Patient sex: F
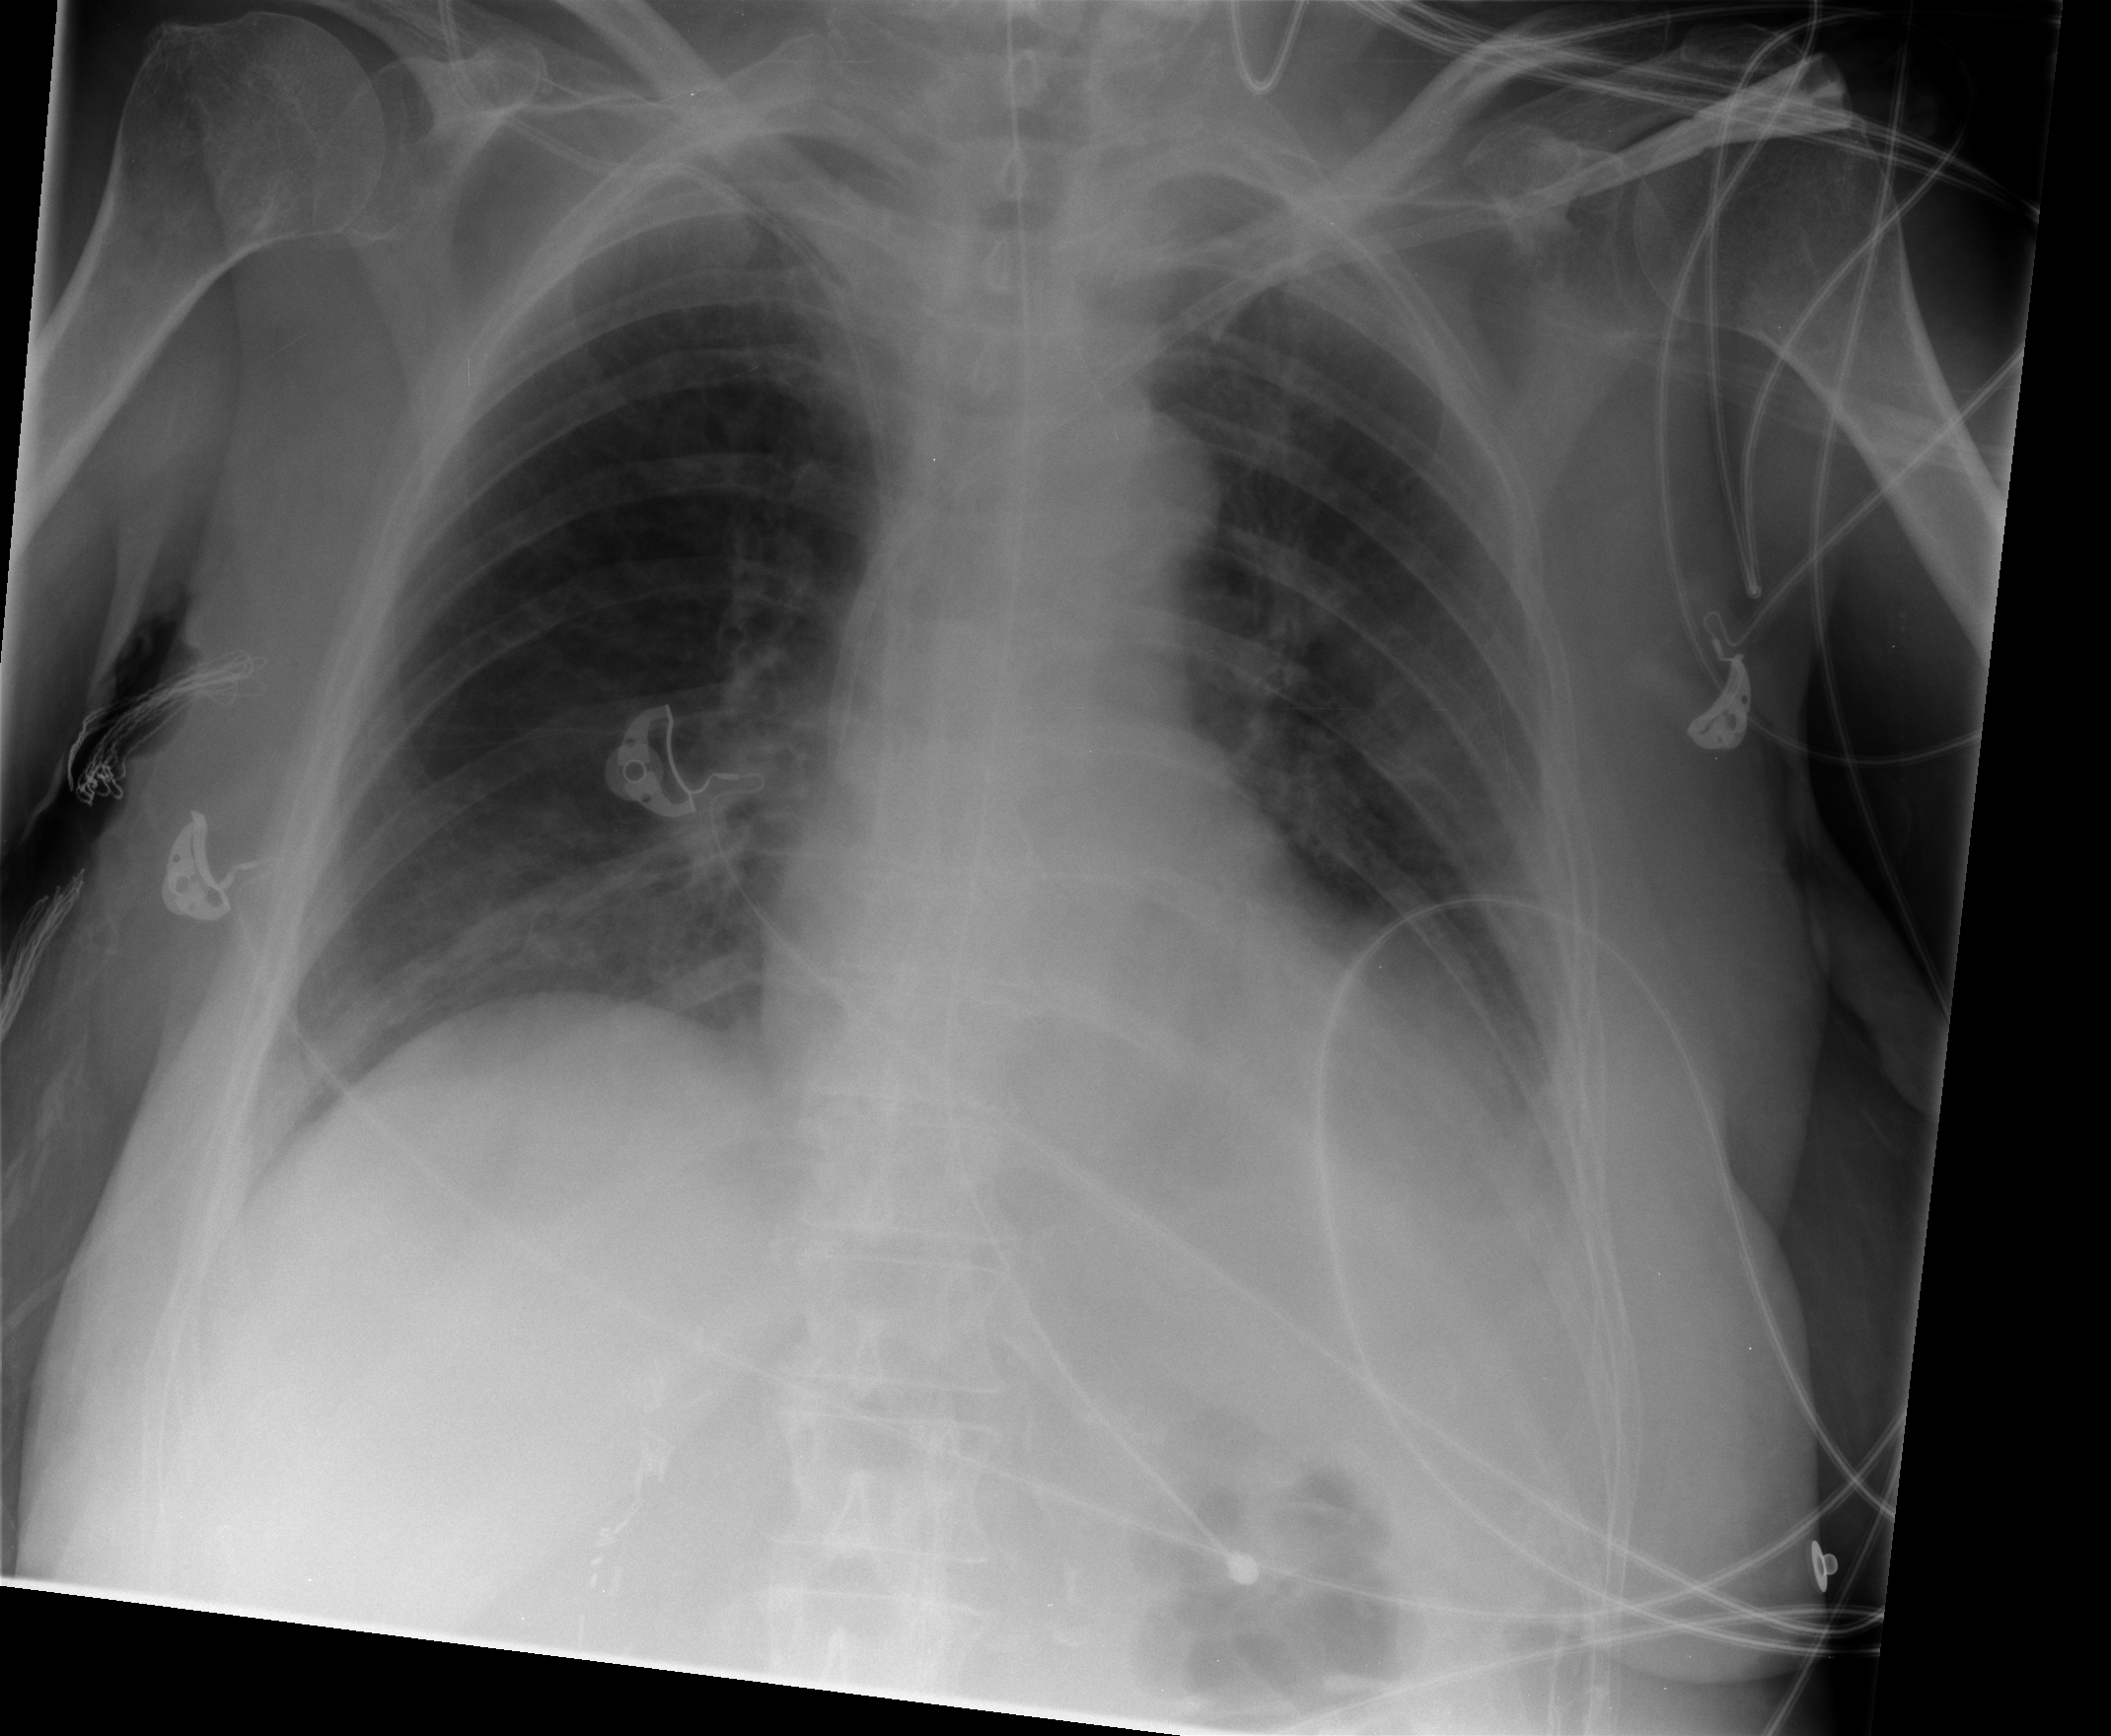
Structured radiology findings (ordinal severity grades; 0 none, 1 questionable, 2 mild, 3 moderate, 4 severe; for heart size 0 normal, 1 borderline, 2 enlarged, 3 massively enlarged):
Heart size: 1
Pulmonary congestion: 0
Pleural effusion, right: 1
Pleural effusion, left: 1
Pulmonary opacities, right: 0
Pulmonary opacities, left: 0
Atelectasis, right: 1
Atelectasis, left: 2